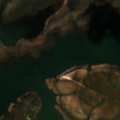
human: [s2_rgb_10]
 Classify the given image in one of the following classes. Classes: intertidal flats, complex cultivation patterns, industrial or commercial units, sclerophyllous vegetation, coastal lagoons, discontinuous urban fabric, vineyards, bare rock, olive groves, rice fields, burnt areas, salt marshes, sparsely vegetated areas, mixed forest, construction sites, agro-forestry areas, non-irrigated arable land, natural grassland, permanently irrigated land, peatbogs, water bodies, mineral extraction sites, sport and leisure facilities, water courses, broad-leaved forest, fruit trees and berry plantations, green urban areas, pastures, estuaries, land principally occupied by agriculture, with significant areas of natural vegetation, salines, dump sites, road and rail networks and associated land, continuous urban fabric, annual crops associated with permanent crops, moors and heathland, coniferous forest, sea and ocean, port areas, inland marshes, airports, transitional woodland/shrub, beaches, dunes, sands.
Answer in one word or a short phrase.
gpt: non-irrigated arable land, water bodies